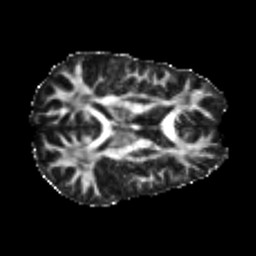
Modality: FA
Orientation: axial
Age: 24
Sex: male
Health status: healthy
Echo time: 0.074 s